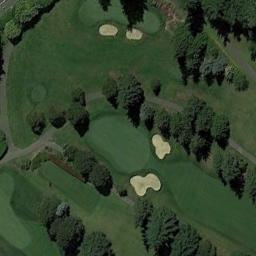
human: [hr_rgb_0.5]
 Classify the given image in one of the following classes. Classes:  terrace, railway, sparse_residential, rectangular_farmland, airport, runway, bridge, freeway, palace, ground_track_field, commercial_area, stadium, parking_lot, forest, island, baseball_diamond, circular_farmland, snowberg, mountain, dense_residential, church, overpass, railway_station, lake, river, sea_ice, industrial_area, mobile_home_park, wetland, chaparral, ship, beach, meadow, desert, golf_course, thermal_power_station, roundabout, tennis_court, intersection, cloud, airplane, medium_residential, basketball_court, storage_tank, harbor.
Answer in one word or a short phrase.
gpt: golf_course